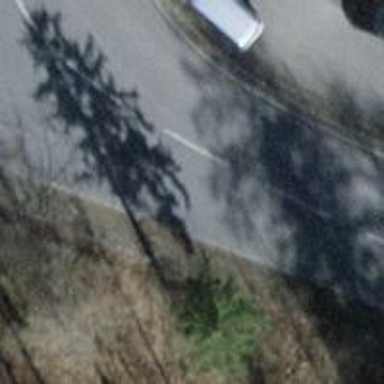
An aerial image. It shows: Unclassified road with asphalt surface.